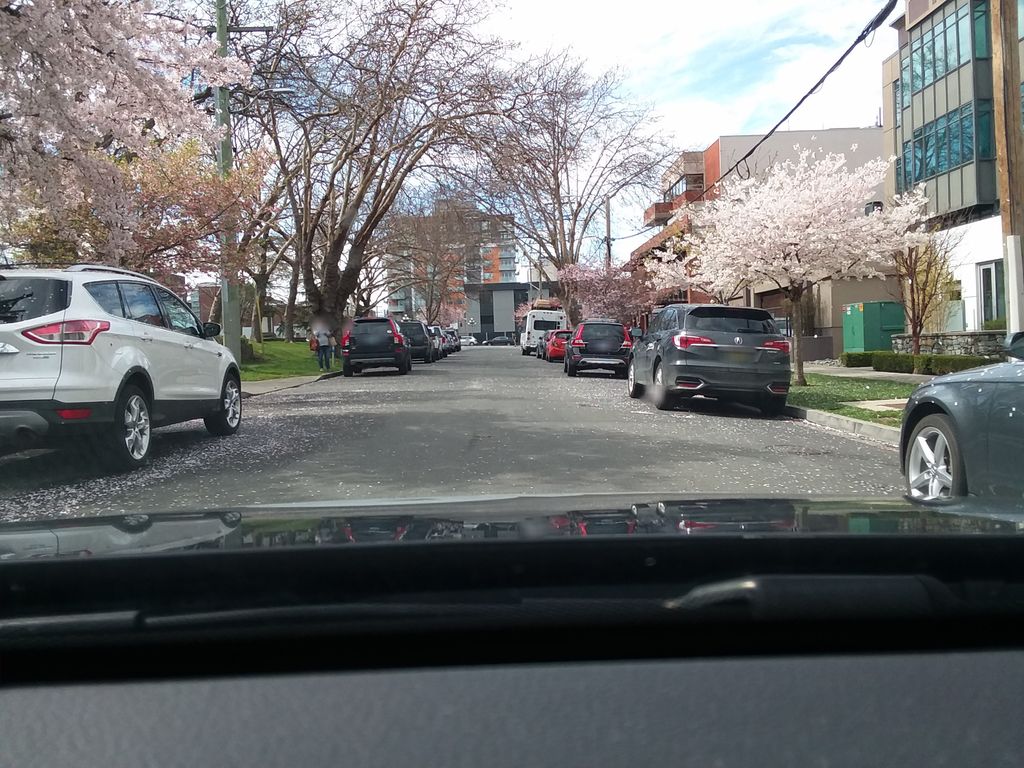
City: victoria